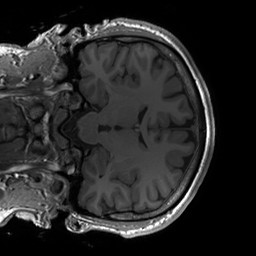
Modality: T1w
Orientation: coronal